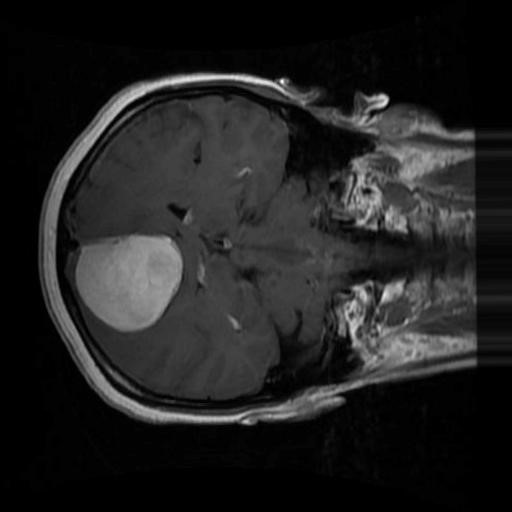
Label: brain_menin